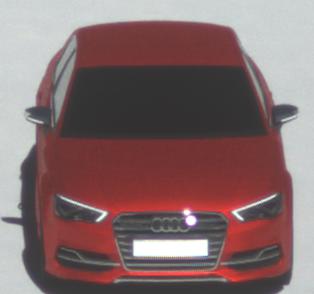
Make: Audi
Model: S3
Detailed model: 8V
Model produced from: 2013
Model produced until: 2020
Doors: 4
Color: red
Road condition: dry road
Daytime: midday
Contrast: high contrast